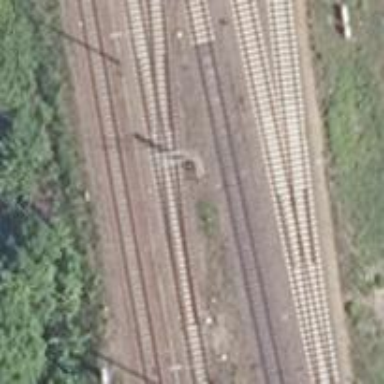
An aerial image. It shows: Railway track with contact lines for electrification.